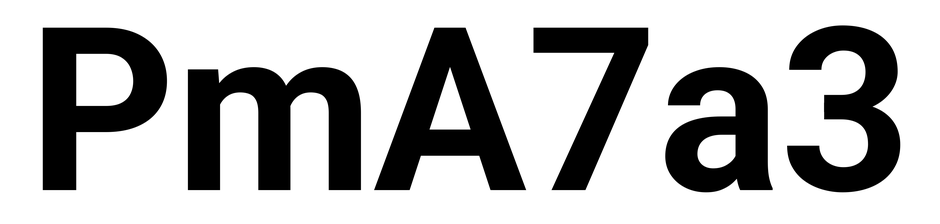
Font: Roboto_Bold